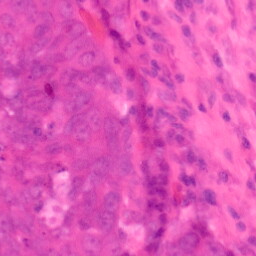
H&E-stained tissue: Colon